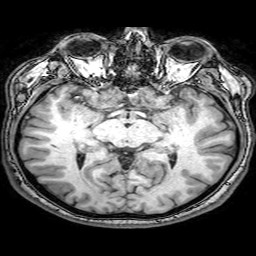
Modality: T1w
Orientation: coronal
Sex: male
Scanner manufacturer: philips
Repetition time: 0.008203 s
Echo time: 0.0038 s